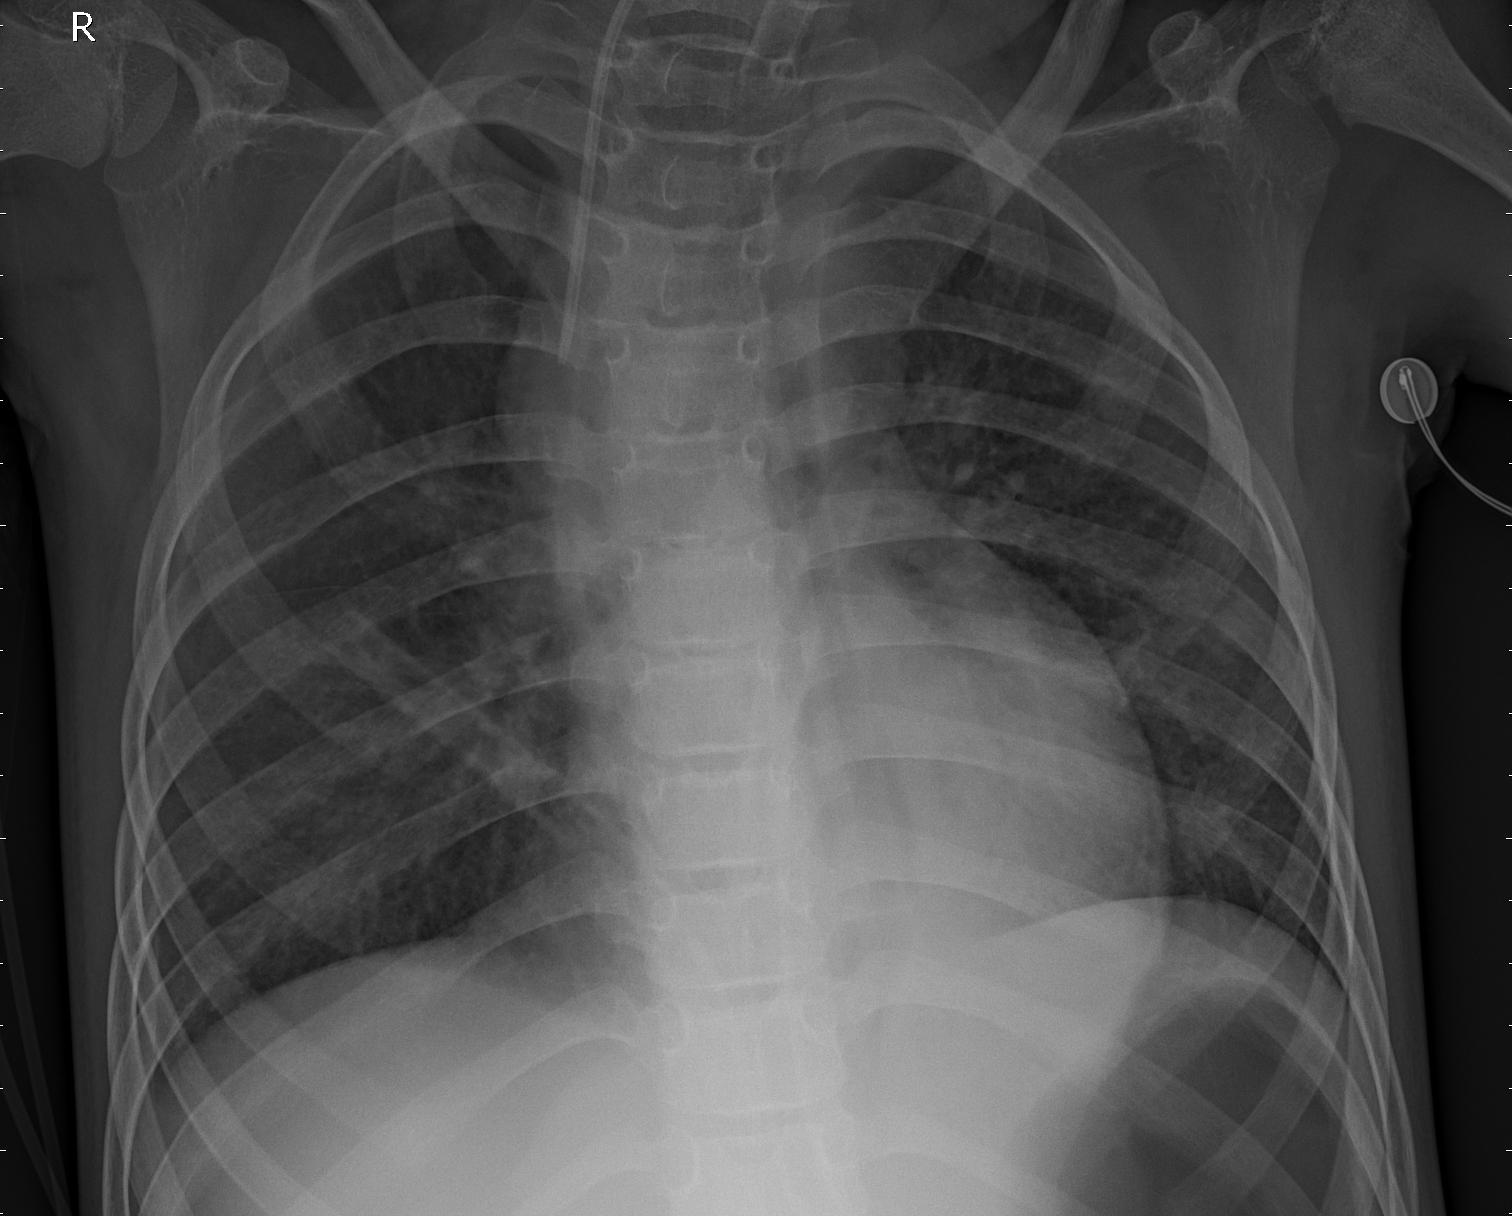
Diagnosis: PNEUMONIA